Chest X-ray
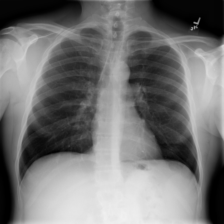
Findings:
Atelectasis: negative
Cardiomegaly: negative
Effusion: negative
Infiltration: negative
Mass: negative
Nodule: negative
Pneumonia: negative
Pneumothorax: negative
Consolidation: negative
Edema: negative
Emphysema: negative
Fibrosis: negative
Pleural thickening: negative
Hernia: negative